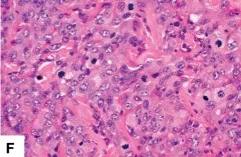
Histologic features of the SMARCA4-deficient undifferentiated carcinoma. Obvious mitotic figures [, X400.
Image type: pathology (h&e)